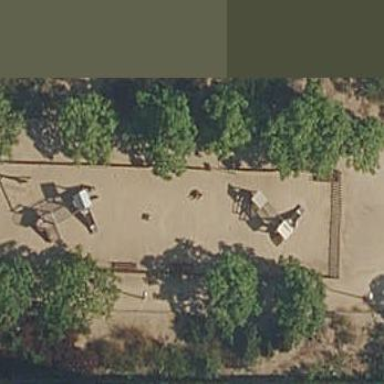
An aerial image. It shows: Playground area for leisure activities on the land.